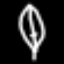
Label: leaf